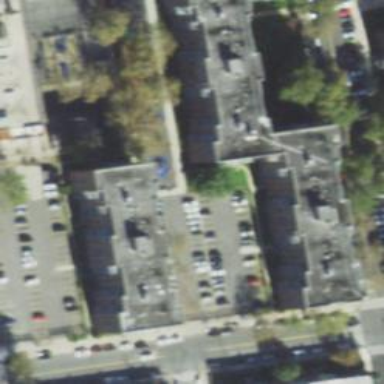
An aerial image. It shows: Parking area with asphalt surface.